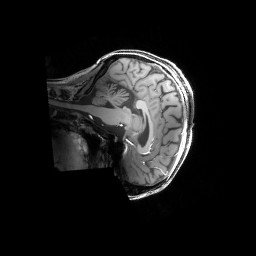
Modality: T1w
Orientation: sagittal
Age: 30
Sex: female
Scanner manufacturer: siemens
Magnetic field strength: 6.98 T
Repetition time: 2.37 s
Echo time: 0.00231 s